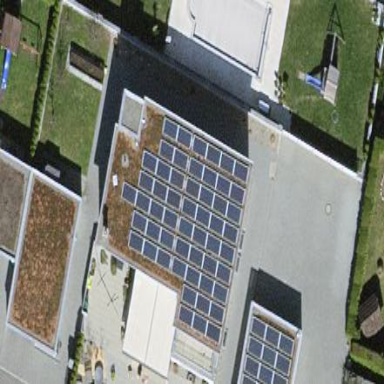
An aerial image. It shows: Solar power generator using photovoltaic panels.